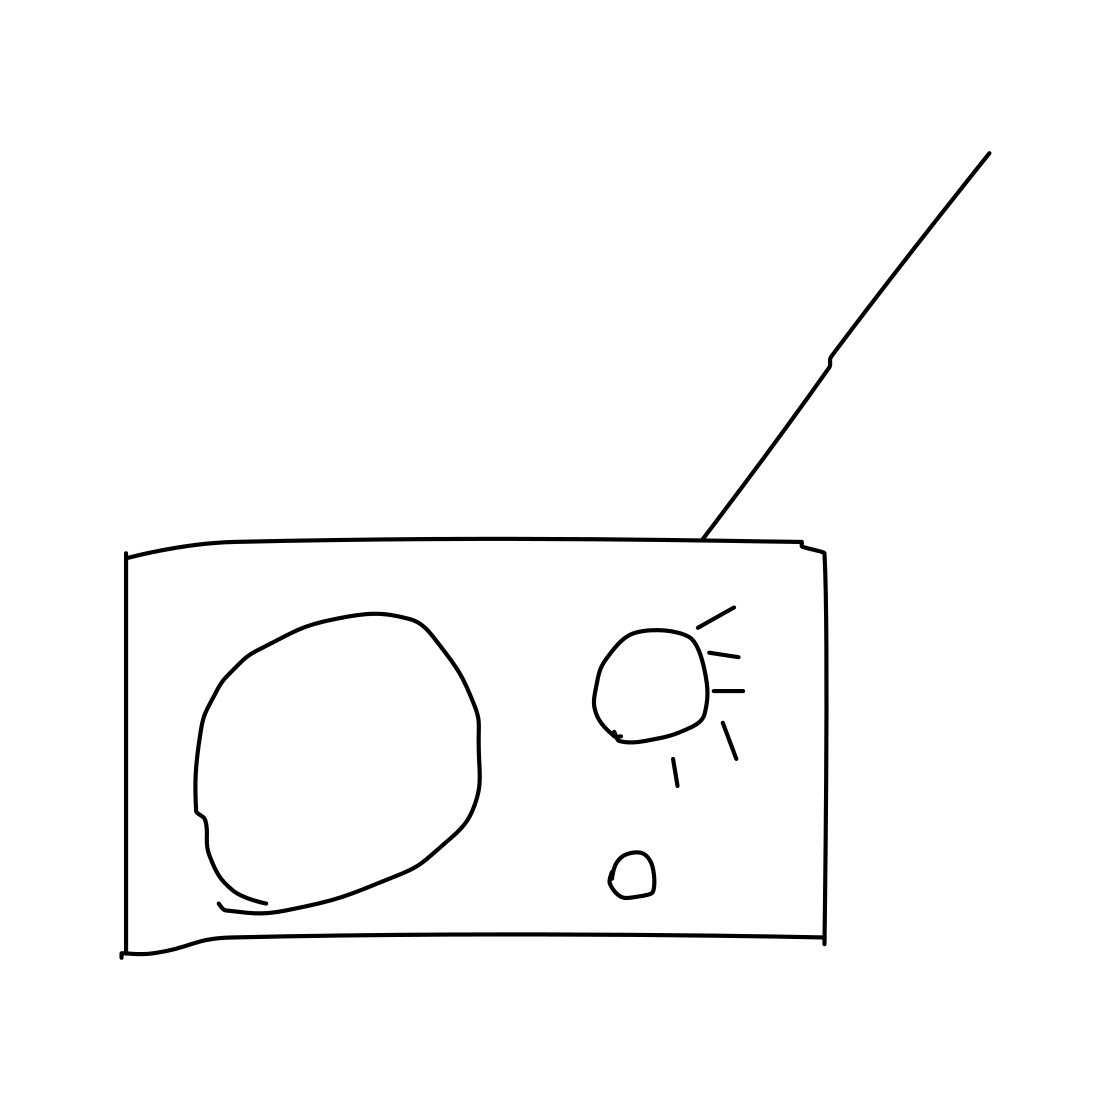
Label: radio